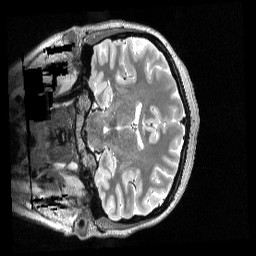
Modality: T2w
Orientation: coronal
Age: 25
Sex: female
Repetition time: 3.2 s
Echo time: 0.563 s